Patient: sex M, age 65
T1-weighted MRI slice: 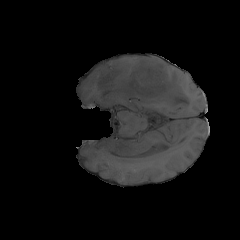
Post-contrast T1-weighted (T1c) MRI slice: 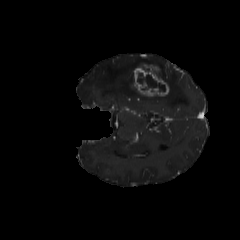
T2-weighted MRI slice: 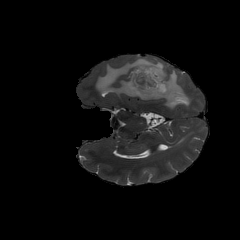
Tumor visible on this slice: yes
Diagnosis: Glioblastoma, IDH-wildtype
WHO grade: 4